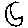
Label: moon